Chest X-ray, PA view. Patient: 15 years old, sex F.
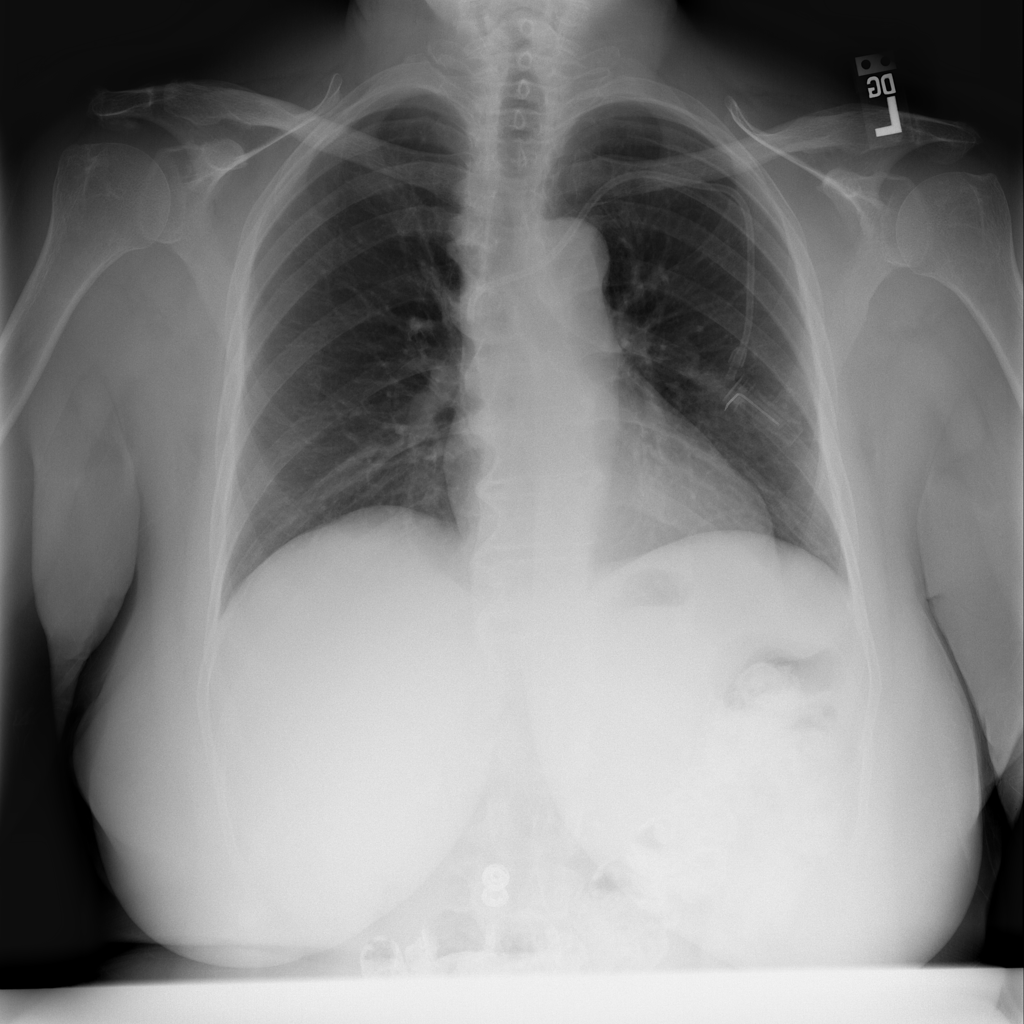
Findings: No Finding